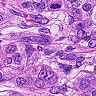
Metastatic tissue present: yes